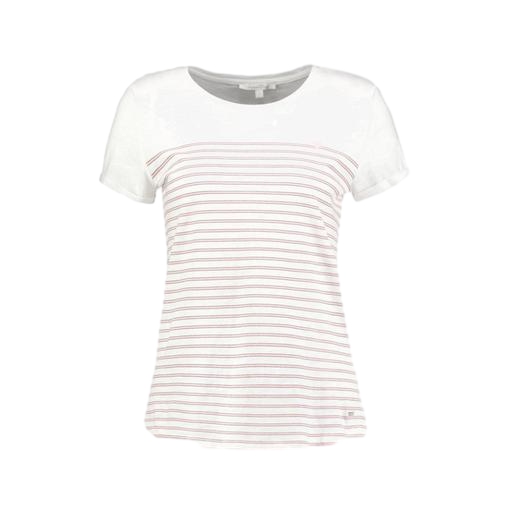
pink striped shortsleeved t-shirt, white two-tone pima tee, natural t-shirt rib colourblock, white background